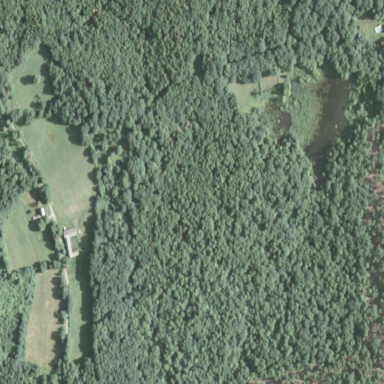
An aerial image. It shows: Nature reserve within forested area.